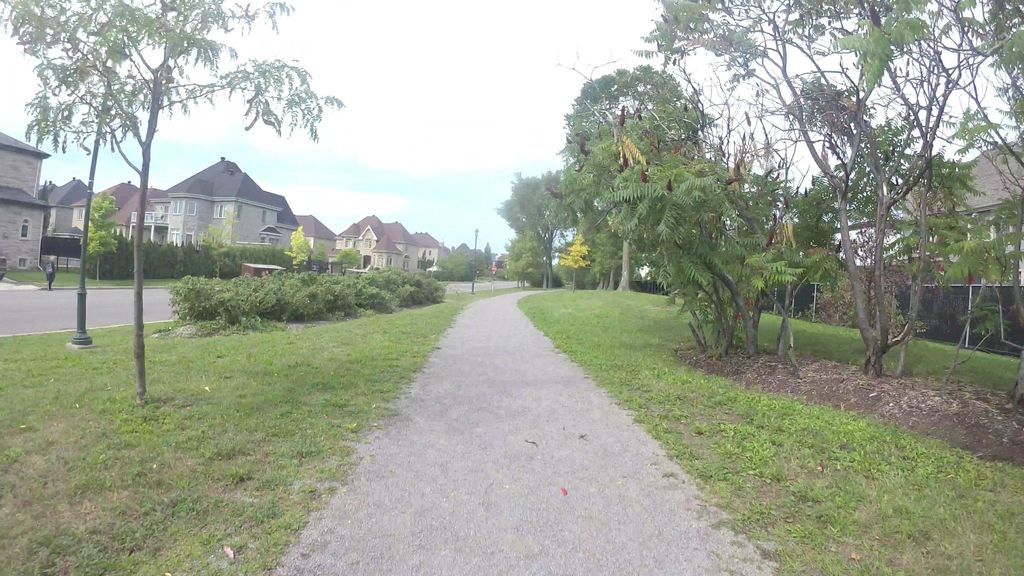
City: montreal